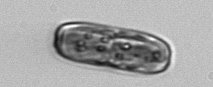
Label: Ephemera